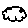
Label: cloud